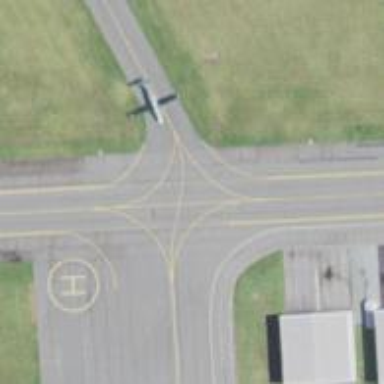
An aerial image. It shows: View of taxiway at the airport.